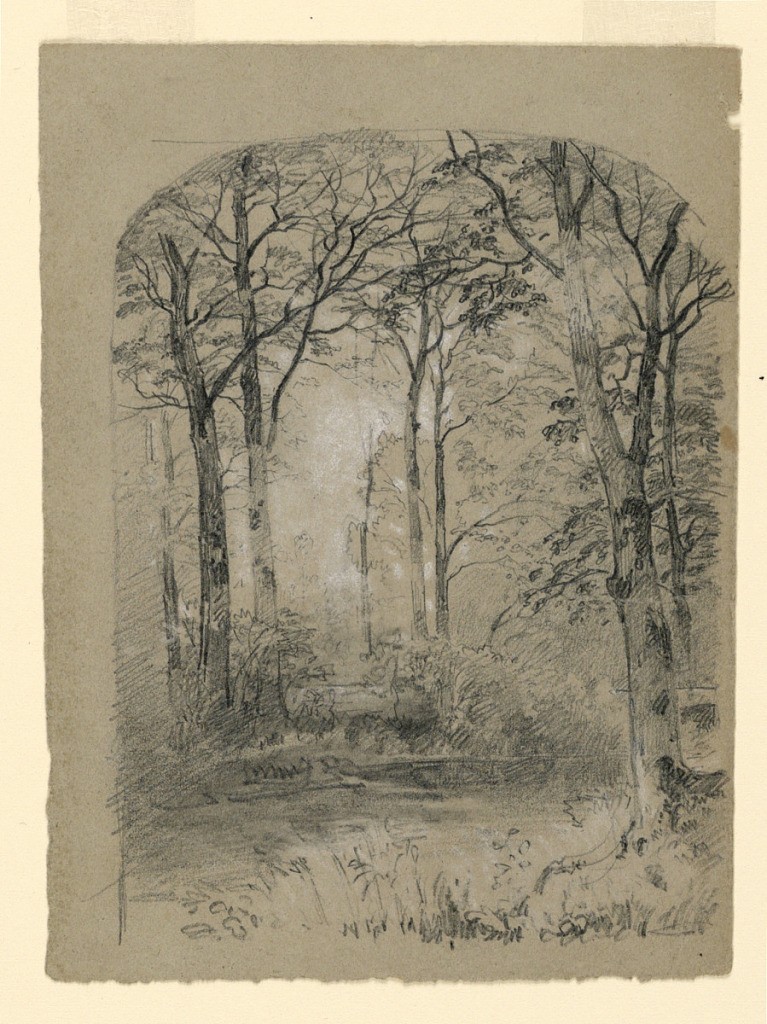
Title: Landscape
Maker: William Trost Richards, American, 1833–1905
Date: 1865–70
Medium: Graphite, brush and gouache on paper
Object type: Drawing
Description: Sketch of a woodland landscape with trees along a riverbank.